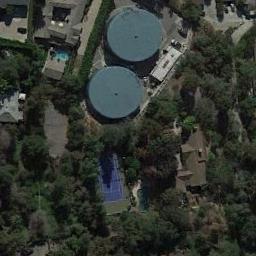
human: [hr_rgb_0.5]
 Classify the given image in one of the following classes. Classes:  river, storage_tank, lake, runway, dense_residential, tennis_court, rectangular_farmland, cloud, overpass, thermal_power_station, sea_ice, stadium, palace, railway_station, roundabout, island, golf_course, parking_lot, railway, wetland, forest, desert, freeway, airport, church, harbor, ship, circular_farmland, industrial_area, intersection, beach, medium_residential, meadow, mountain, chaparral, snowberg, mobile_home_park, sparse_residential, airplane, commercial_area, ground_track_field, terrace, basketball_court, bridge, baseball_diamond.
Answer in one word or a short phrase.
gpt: tennis_court